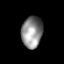
Tissue: prostate
Cell type: Fibroblasts
Senescence score: 0.6957
Nuclear area (px): 645
Mean DAPI intensity: 140.955